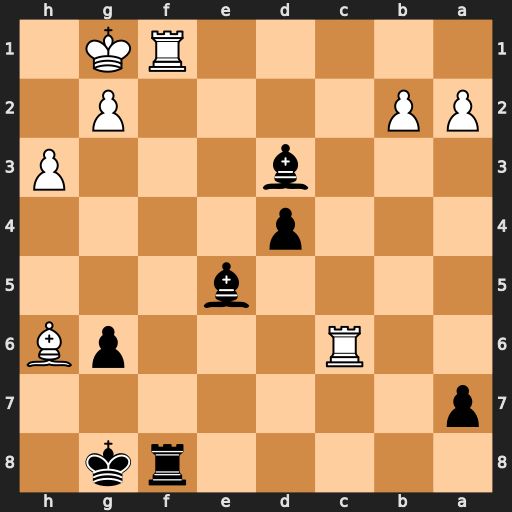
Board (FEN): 5rk1/p7/2R3pB/4b3/3p4/3b3P/PP4P1/5RK1
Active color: b
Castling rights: -
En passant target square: -
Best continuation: Rxf1#